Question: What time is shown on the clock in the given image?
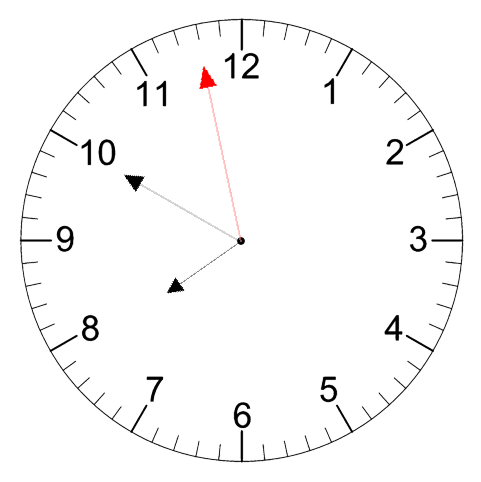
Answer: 07:49:58